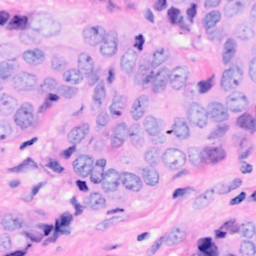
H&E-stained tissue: Breast